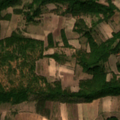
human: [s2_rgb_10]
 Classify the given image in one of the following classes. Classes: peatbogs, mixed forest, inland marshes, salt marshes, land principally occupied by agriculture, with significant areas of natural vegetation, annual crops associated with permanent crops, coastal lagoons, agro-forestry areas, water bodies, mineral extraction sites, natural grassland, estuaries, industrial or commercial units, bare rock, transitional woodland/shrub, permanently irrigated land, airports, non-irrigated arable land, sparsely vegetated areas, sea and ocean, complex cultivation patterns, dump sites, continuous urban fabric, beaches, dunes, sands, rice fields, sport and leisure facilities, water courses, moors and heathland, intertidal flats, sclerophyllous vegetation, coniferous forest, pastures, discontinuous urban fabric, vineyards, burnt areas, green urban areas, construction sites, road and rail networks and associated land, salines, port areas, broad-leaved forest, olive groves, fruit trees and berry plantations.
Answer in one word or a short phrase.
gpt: complex cultivation patterns, land principally occupied by agriculture, with significant areas of natural vegetation, broad-leaved forest